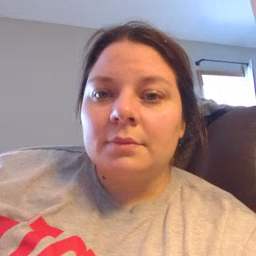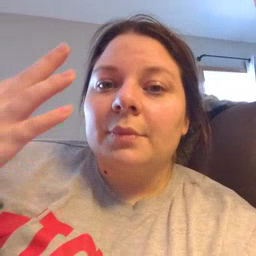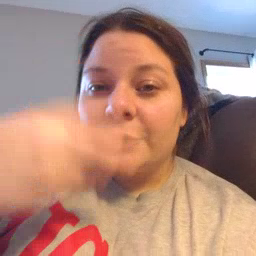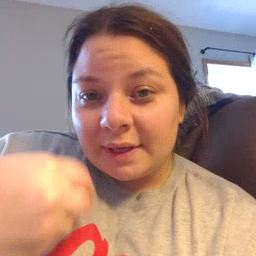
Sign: pretty